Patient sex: M
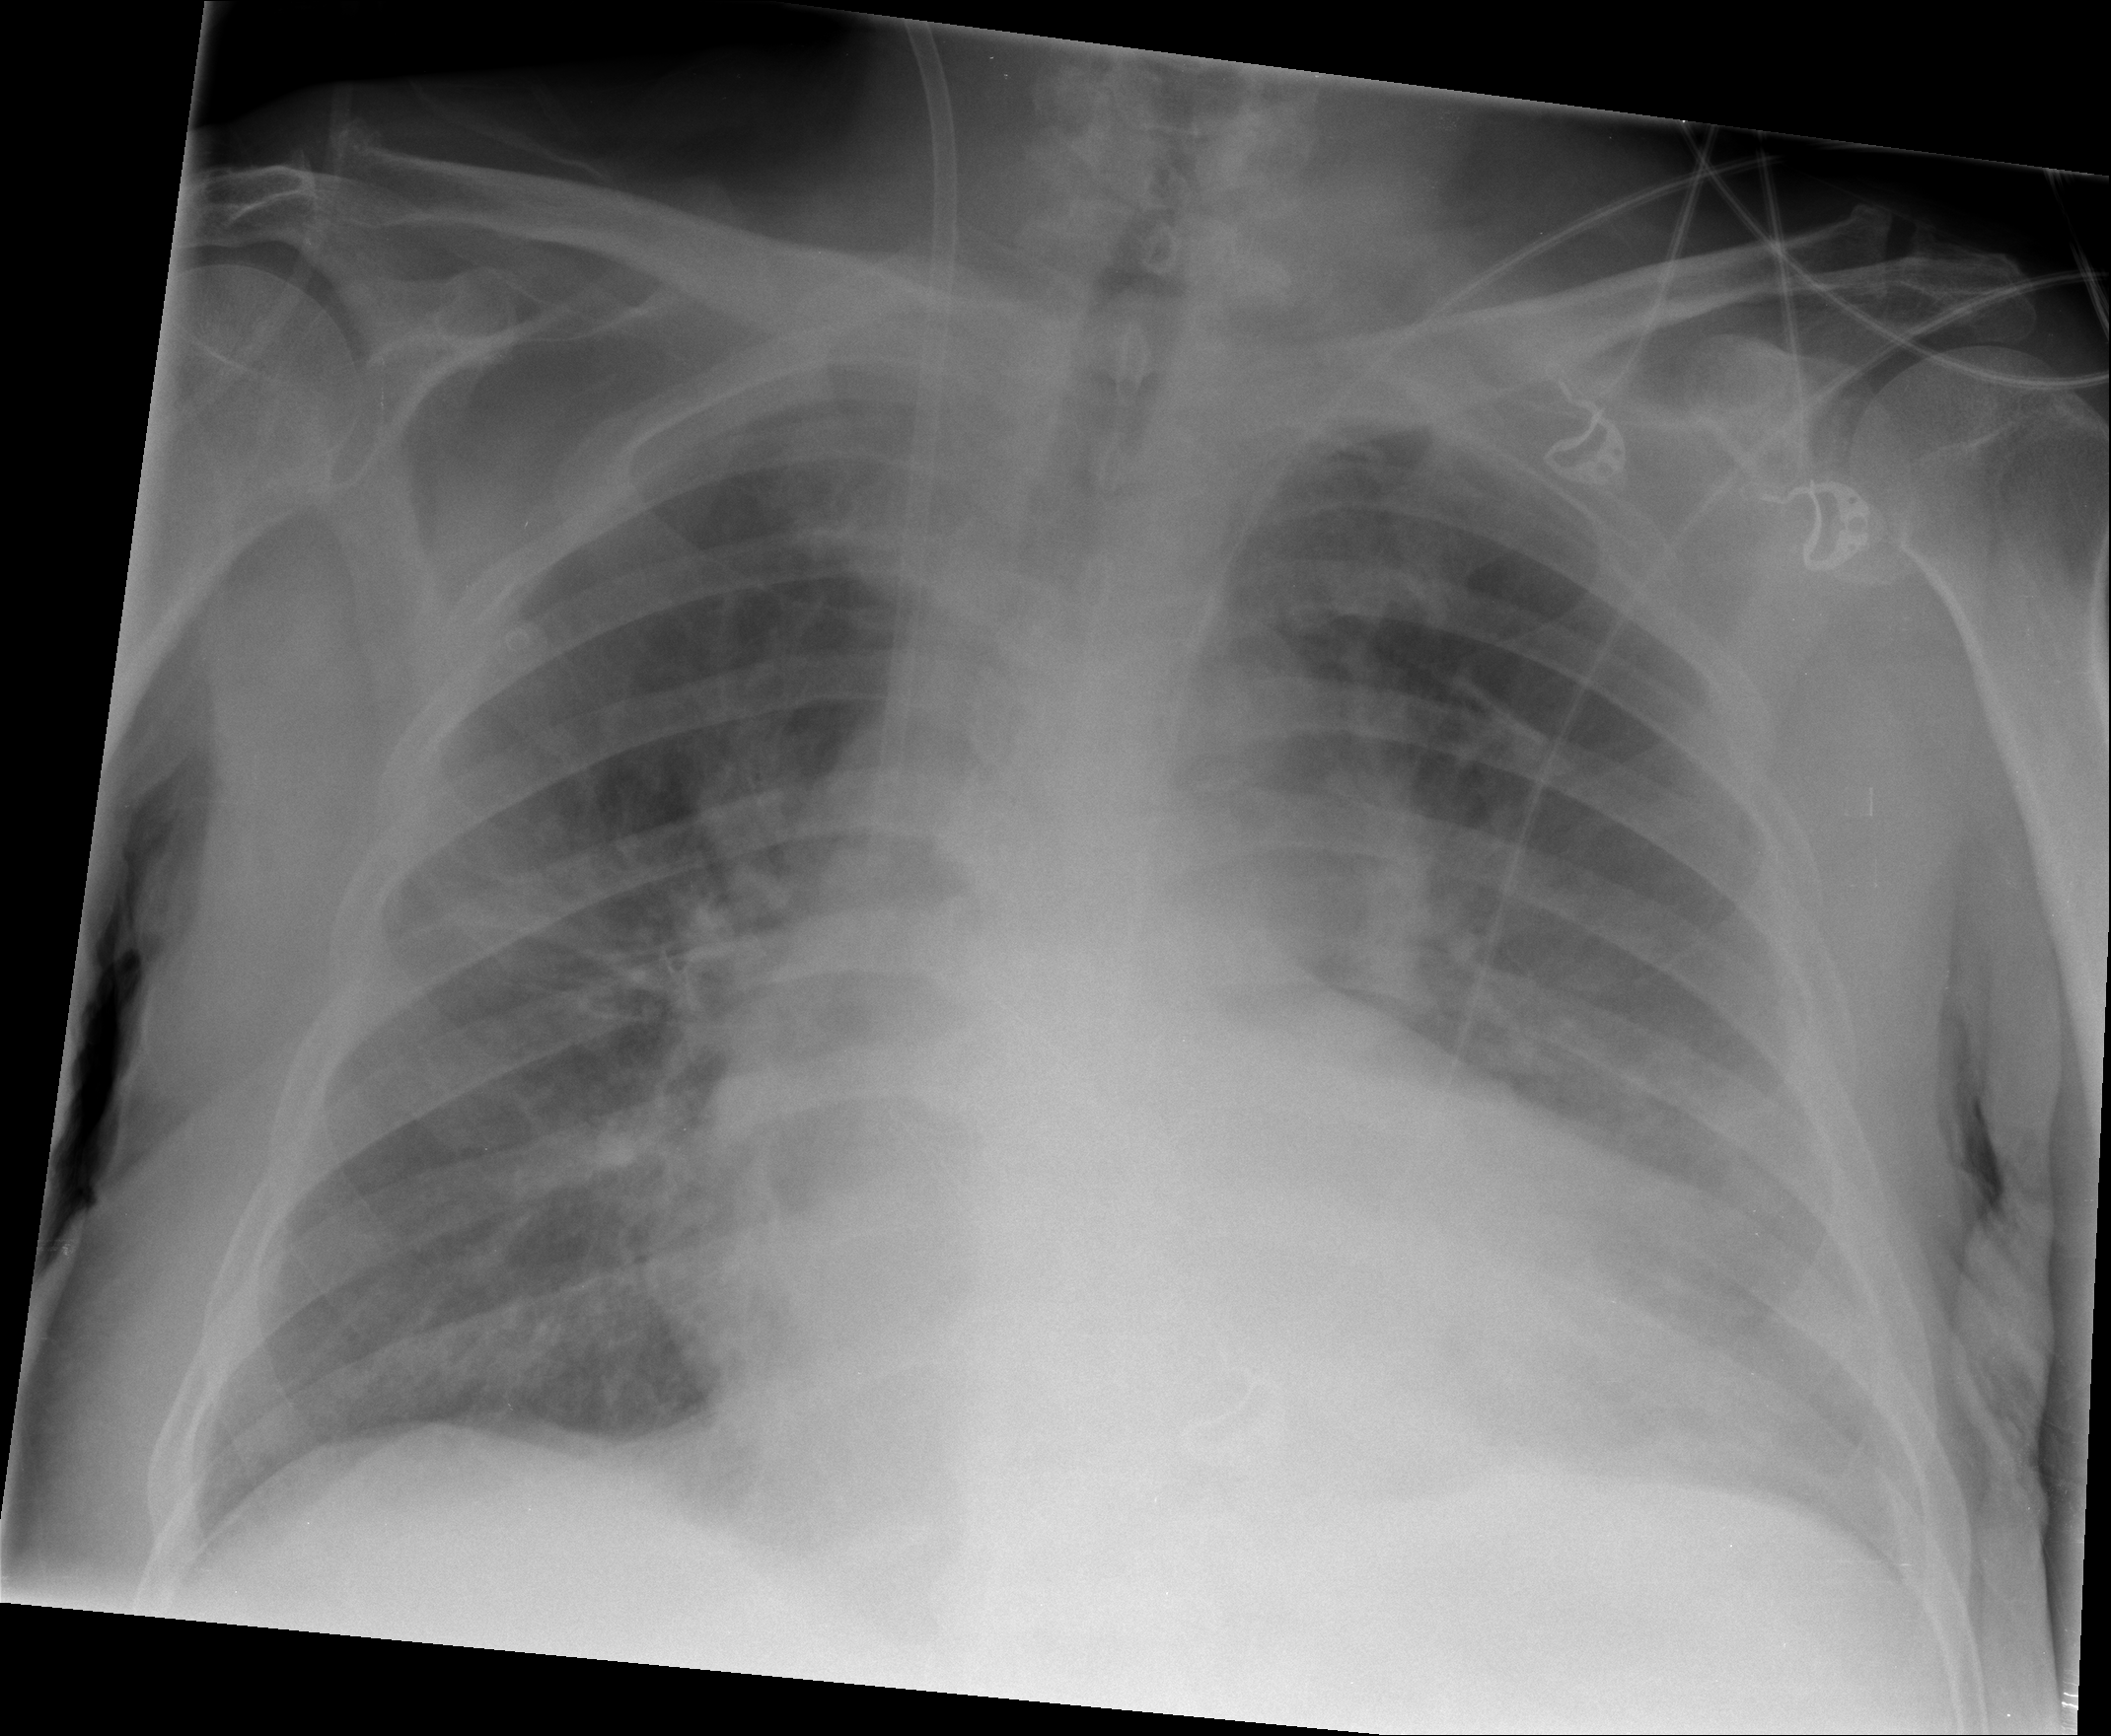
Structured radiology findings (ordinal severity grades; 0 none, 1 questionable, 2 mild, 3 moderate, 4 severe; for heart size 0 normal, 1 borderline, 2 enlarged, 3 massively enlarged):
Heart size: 2
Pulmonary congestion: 2
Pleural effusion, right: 0
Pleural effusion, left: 1
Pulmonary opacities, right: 1
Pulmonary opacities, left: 0
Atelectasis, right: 0
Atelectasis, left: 2